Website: bh-photo
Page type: address-validator
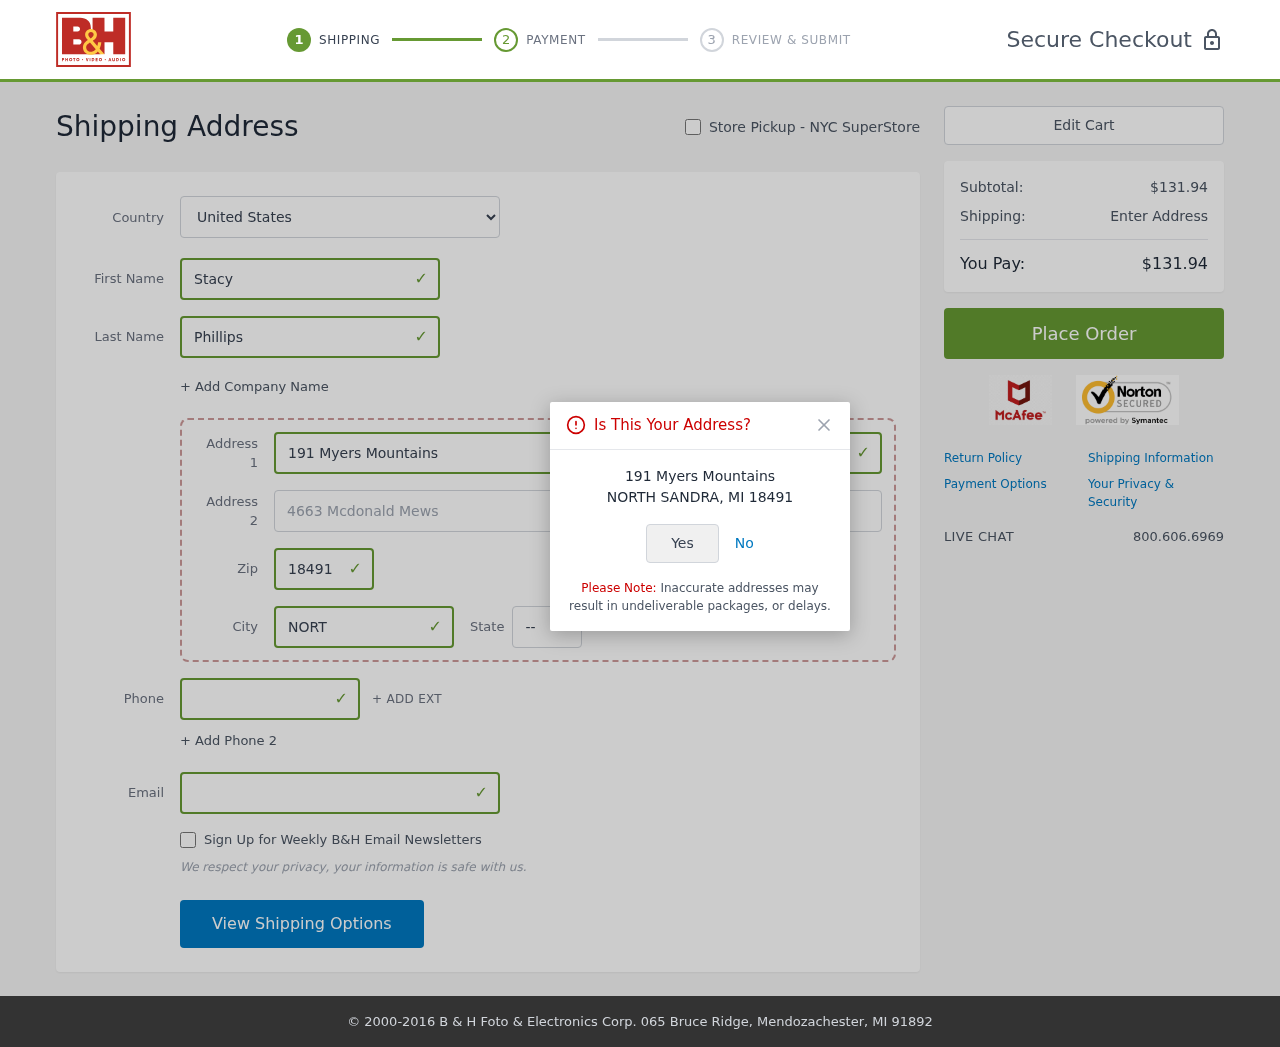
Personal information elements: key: PII_CITY
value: North Sandra
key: PII_COUNTRY
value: United States
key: PII_EMAIL
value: stacy_phillips@hotmail.com
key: PII_FIRSTNAME
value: Stacy
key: PII_LASTNAME
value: Phillips
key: PII_PHONE
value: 6586225152
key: PII_POSTCODE
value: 18491
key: PII_STATE_ABBR
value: MI
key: PII_STREET
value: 191 Myers Mountains
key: PII_STREET2
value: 4663 Mcdonald Mews
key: PII_CITY_CONFIRM
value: NORTH SANDRA
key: PII_POSTCODE_FULL
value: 18491
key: PII_POSTCODE_NUMERIC
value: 18491
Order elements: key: ORDER_SUBTOTAL
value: $131.94
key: ORDER_TOTAL
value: $131.94